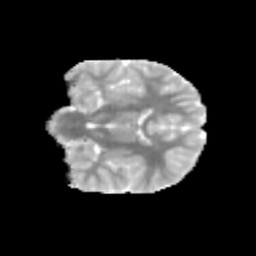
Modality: MD
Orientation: coronal
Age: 11
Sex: male
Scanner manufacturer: siemens
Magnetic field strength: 3 T
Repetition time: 3.8 s
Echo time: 0.07 s